Question: I want to have some grid lines on a plot, but actually full-length lines are too much/distracting, even dashed light grey lines. I went and manually did some editing of the SVG output to get the effect I was looking for. Can this be done with matplotlib? I had a look at the pyplot api for grid, and the only thing I can see that might be able to get near it are the xdata and ydata Line2D kwargs.

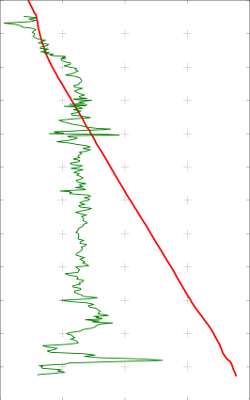
Answer: This cannot be done through the basic API, because the grid lines are created using only two points. The grid lines would need a 'data' point at every tick mark for there to be a marker drawn. This is shown in the following example:
'''
import matplotlib.pyplot as plt
ax = plt.subplot(111)
ax.grid(clip_on=False, marker='o', markersize=10)
plt.savefig('crosses.png')
plt.show()
'''
This results in:

Notice how the ''o'' markers are only at the beginning and the end of the Axes edges, because the grid lines only involve two points.
You could write a method to emulate what you want, creating the cross marks using a series of 'Artists', but it's quicker to just leverage the basic plotting capabilities to draw the cross pattern.
This is what I do in the following example:
'''
import matplotlib.pyplot as plt
import numpy as np
NPOINTS=100
def set_grid_cross(ax, in_back=True):
xticks = ax.get_xticks()
yticks = ax.get_yticks()
xgrid, ygrid = np.meshgrid(xticks, yticks)
kywds = dict()
if in_back:
kywds['zorder'] = 0
grid_lines = ax.plot(xgrid, ygrid, 'k+', **kywds)
xvals = np.arange(NPOINTS)
yvals = np.random.random(NPOINTS) * NPOINTS
ax1 = plt.subplot(121)
ax2 = plt.subplot(122)
ax1.plot(xvals, yvals, linewidth=4)
ax1.plot(xvals, xvals, linewidth=7)
set_grid_cross(ax1)
ax2.plot(xvals, yvals, linewidth=4)
ax2.plot(xvals, xvals, linewidth=7)
set_grid_cross(ax2, in_back=False)
plt.savefig('gridpoints.png')
plt.show()
'''
This results in the following figure:

As you can see, I take the tick marks in x and y to define a series of points where I want grid marks ('+'). I use 'meshgrid' to take two 1D arrays and make 2 2D arrays corresponding to the double loop over each grid point. I plot this with the mark style as ''+'', and I'm done... almost. This plots the crosses on top, and I added an extra keyword to reorder the list of lines associated with the plot. I adjust the 'zorder' of the grid marks if they are to be drawn behind everything.*****
The example shows the left subplot where by default the grid is placed in back, and the right subplot disables this option. You can notice the difference if you follow the green line in each plot.
If you are bothered by having grid crosses on the boarder, you can remove the first and last tick marks for both x and y before you define the grid in 'set_grid_cross', like so:
'''
xticks = ax.get_xticks()[1:-1] #< notice the slicing
yticks = ax.get_yticks()[1:-1] #< notice the slicing
xgrid, ygrid = np.meshgrid(xticks, yticks)
'''
I do this in the following example, using a larger, different marker to make my point:

***** Thanks to the answer by @fraxel for pointing this out.